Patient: sex F, age 60
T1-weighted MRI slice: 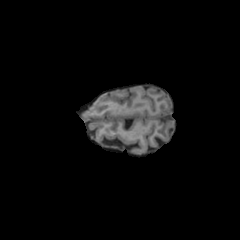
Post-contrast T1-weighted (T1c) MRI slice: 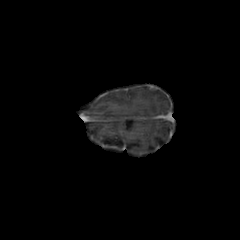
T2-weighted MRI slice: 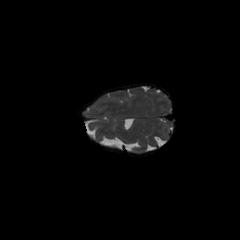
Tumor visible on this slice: no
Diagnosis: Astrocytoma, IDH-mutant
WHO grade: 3